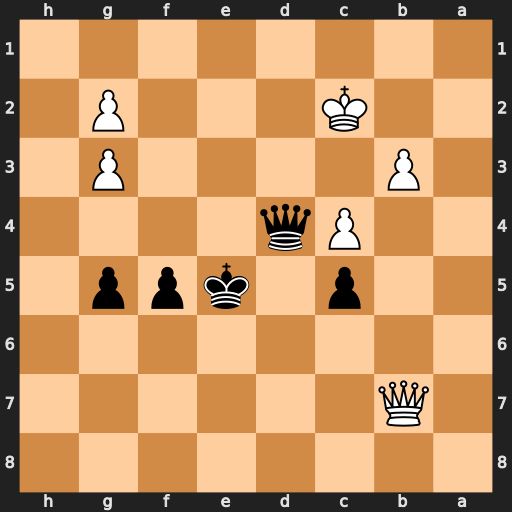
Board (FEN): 8/1Q6/8/2p1kpp1/2Pq4/1P4P1/2K3P1/8
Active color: b
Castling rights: -
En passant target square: -
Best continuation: Qe4+ Qxe4+ fxe4 Kd2 Kd4